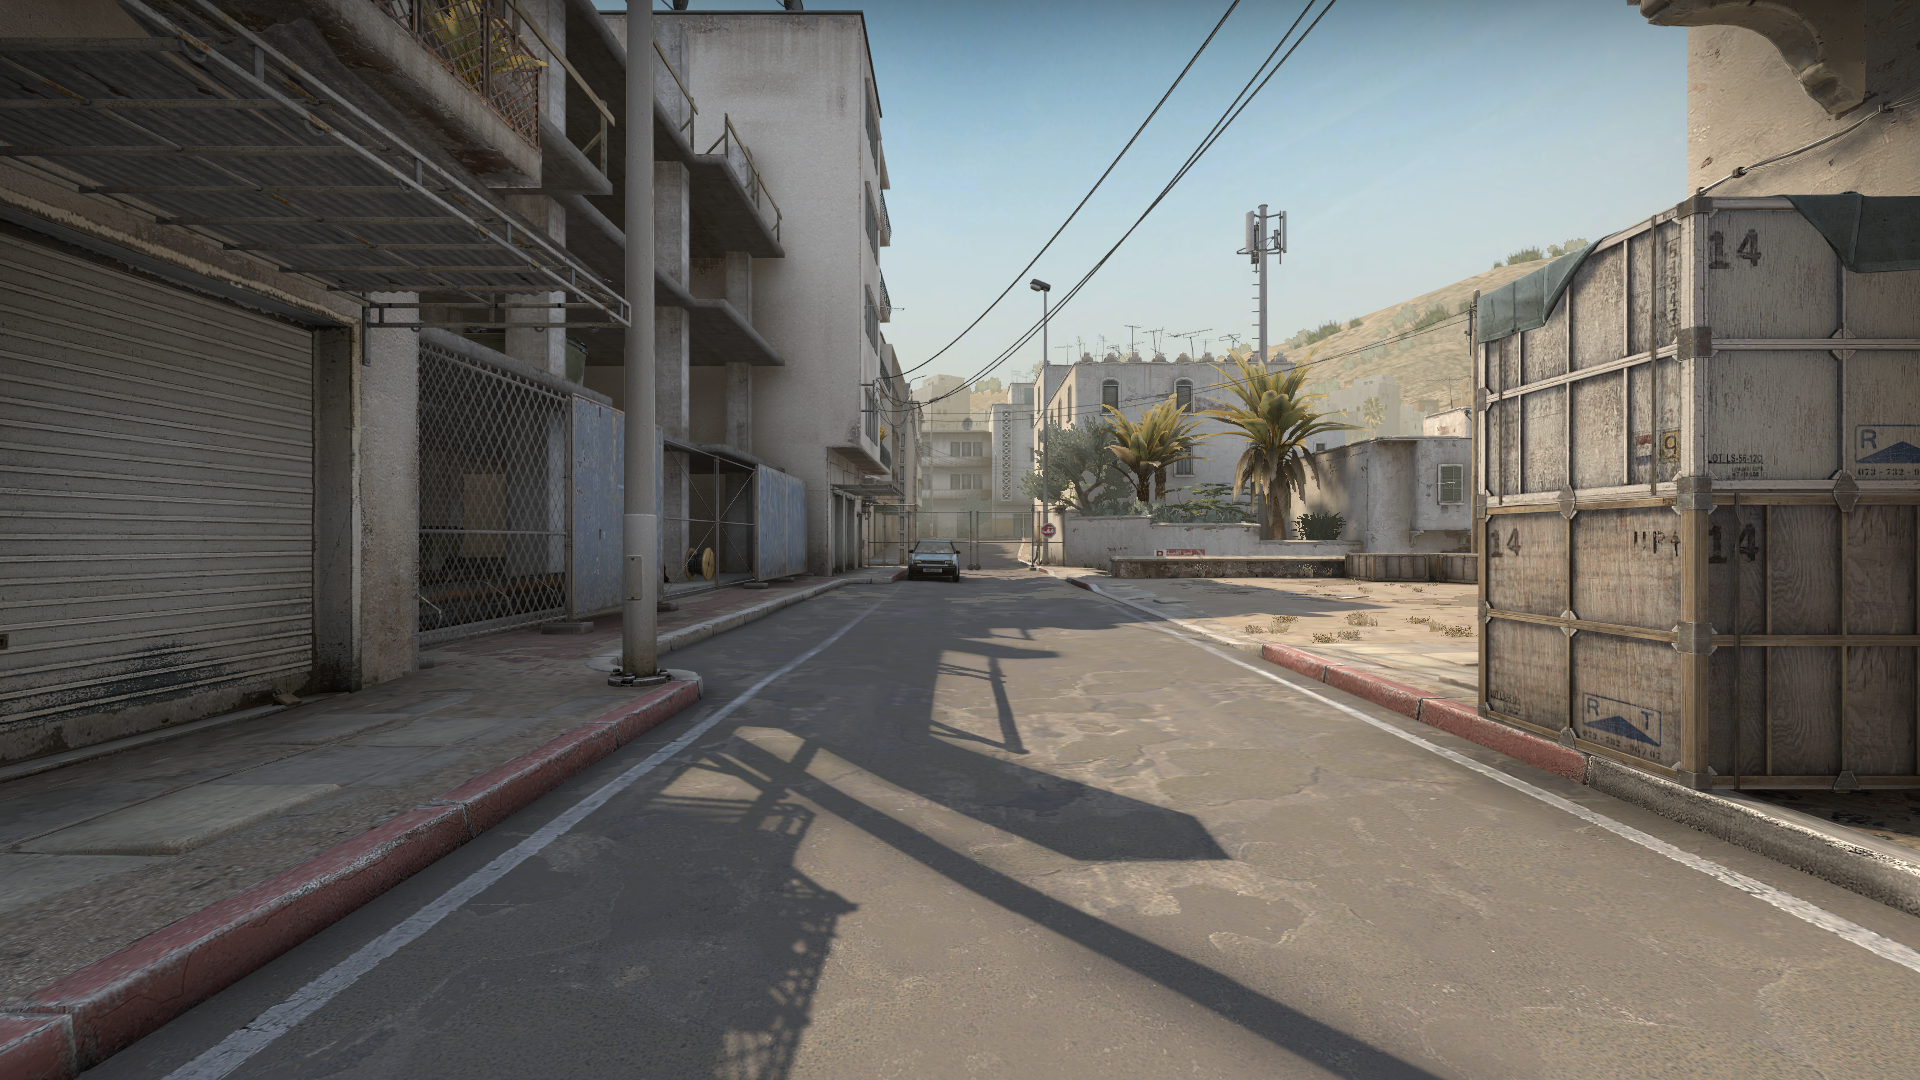
Map: de_dust2